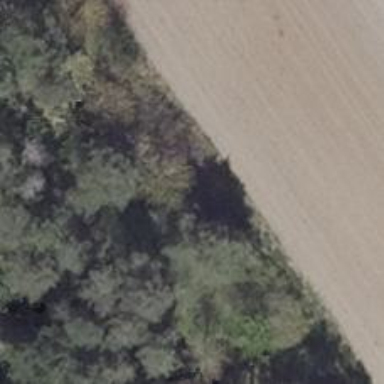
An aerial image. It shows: Hunting stand.